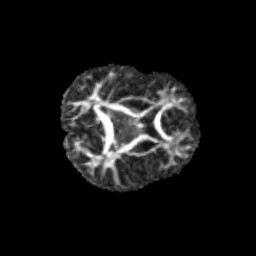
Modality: FA
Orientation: axial
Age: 12
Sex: male
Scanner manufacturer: siemens
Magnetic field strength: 3 T
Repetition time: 3.8 s
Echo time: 0.07 s